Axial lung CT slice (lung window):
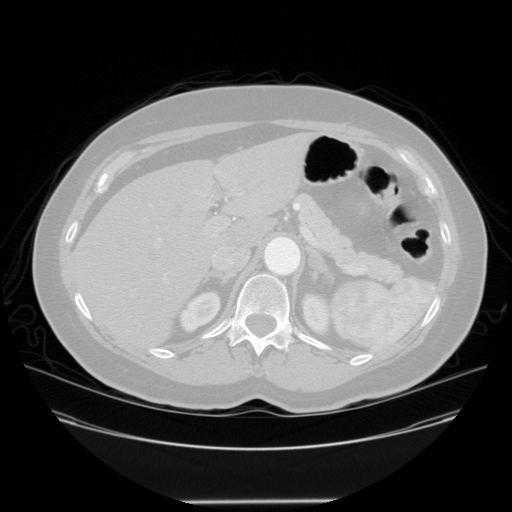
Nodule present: no